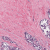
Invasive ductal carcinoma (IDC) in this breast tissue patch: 1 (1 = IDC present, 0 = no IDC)